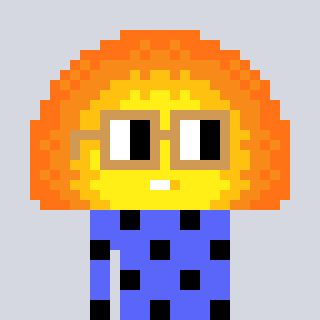
a pixel art character with square brown glasses, a sunset-shaped head and a purple-colored body on a cool background